Question: I am trying to create new module in Zend Skeleton applictaion. I am following the Zend framework's getting started tutorial about Album module. Only difference is I am using Project name instead of Album. Here is my module structure.

The contents of 'module.config.php' is as below.
'''
<?php
namespace Project;
return array(
'router' => array(
'routes' => array(
'project' => array(
'type' => 'segment',
'options' => array(
'route' => '/project[/:action][/:id]',
'contraints' => array(
'action' => '[a-zA-Z][a-zA-Z0-9_-]*',
'id' => '[0-9]+'
),
'defaults' => array(
'controller' => __NAMESPACE__.'/Controller/'.__NAMESPACE__,
'action' => 'index'
)
)
)
)
),
'controllers' => array(
'invokables' => array(
'Project/Controller/Project' => 'Project/Controller/ProjectController',
)
),
'view_manager' => array(
'template_path_stack' => array(
'project' => __DIR__ . '../view',
)
),
);
'''
Contents of 'Module.php' is as below.
'''
<?php
namespace Project;
class Module
{
public function getAutoloaderConfig()
{
return array(
'Zend\Loader\ClassMapAutoloader' => array(
__DIR__ . '/autoload_classmap.php',
),
'Zend\Loader\StandardAutoloader' => array(
'namespaces' => array(
__NAMESPACE__ => __DIR__ . '/src/' . __NAMESPACE__,
),
),
);
}
public function getConfig()
{
return include __DIR__ . '/config/module.config.php';
}
}
'''
The file 'autoload_classmap.php' return only an empty array.
'''
<?php
return array()
'''
When I am trying to access the url 'http://local.zf2/project/', I get following error.
'''
Fatal error: Class 'Project/Controller/ProjectController' not found in
/home/bliss/public_html/local.zf2/vendor/zendframework/zendframework/library
/Zend/ServiceManager/AbstractPluginManager.php on line 170
'''
When I looked at the 'AbstractPluginManager.php' file the line 170 contains '$instance = new $invokable();'.
I dumped '$invokable' variable to see the value it has. It returned 'string(36) "Project/Controller/ProjectController"'
Somehow ZF2 is not able to find that file. Can some one please help? Thanks.
EDIT: Here is the contents of 'ProjectController.php' file. If it could find the file, it will die, showing the name of the file.
'''
<?php
namespace Project\Controller;
die(__FILE__);
use Zend\Mvc\Controller\AbstractActionController;
use Zend\View\Model\ViewModel;
class ProjectController extends AbstractActionController
{
public function indexAction()
{
return array();
// return new ViewModel();
}
}
?>
'''
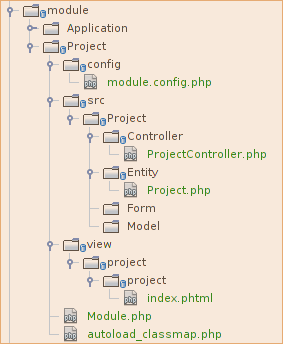
Answer: '''
'controllers' => array(
'invokables' => array(
'Project/Controller/Project' => 'Project/Controller/ProjectController',
)
),
'''
You need to use backslashes on that one !
All the namespaces are declared with backslashes. That's probably why the AbstractPluginManager doesn't find your ProjectController ;).
'''
'defaults' => array(
'controller' => __NAMESPACE__.'/Controller/'.__NAMESPACE__,
'action' => 'index'
)
'''
Same here